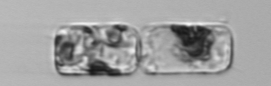
Label: Guinardia_delicatula